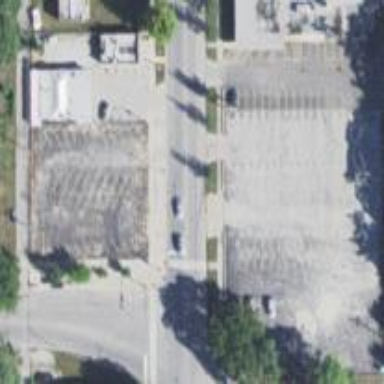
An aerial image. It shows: Parking area with surface.